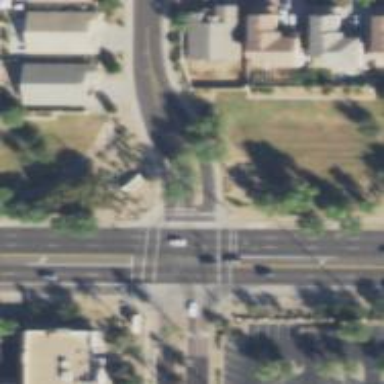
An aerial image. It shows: Solid stop line on the road.